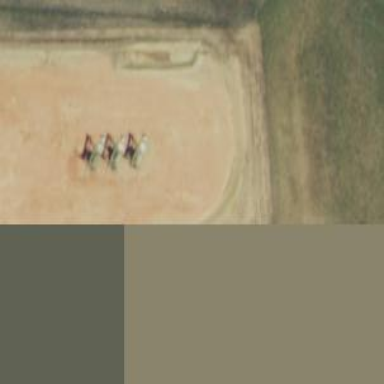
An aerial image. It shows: Petroleum well that is man-made.